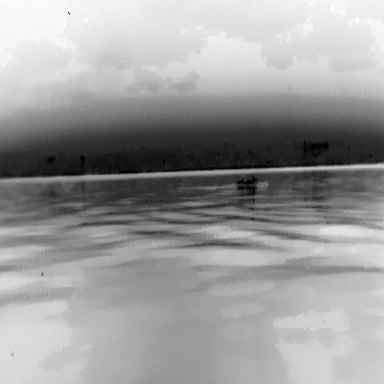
There is a warship in the infrared image.